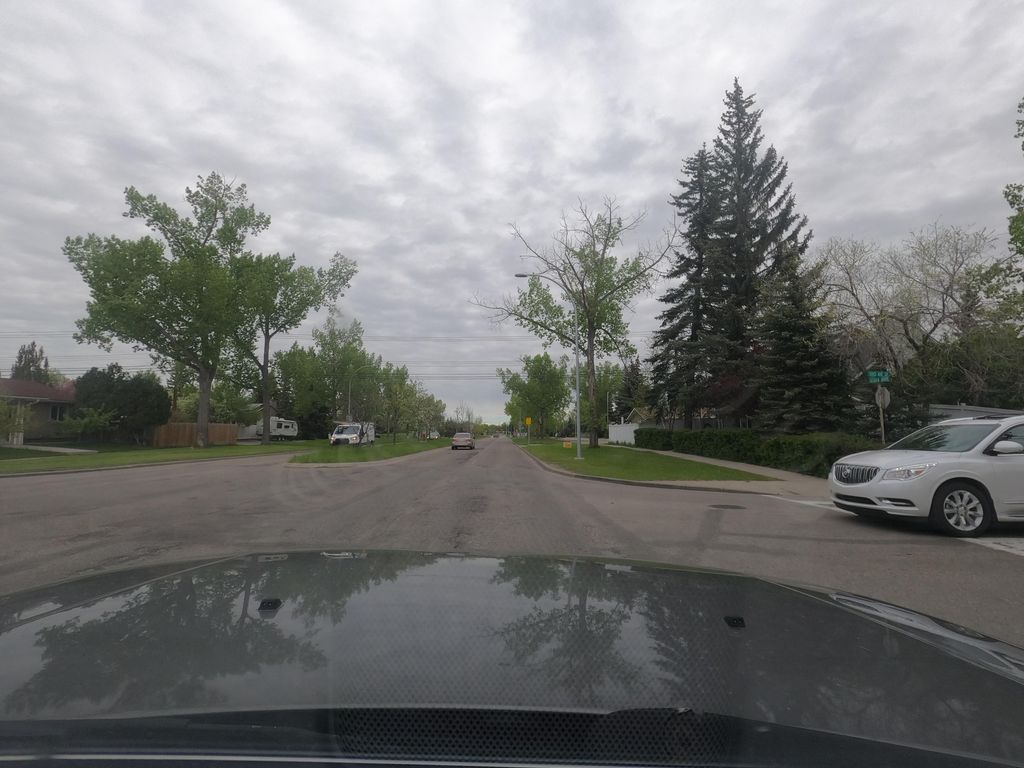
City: calgary